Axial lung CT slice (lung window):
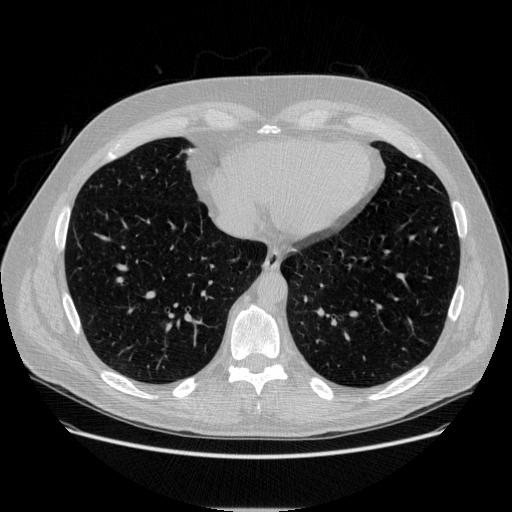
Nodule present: no